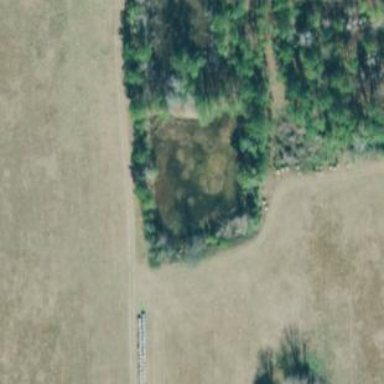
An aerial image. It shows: Beautiful wet meadow natural wetland.